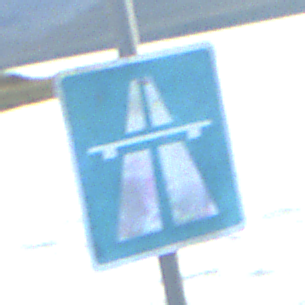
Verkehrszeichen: Autobahn
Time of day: SunriseSunset
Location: Outdoor (RoadRail)
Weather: PartlyCloudy
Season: NotSpecified
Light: Natural